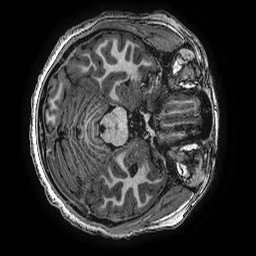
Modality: T1w
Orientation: axial
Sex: female
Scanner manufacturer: ge
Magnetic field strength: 3 T
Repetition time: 0.00766 s
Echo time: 0.003476 s